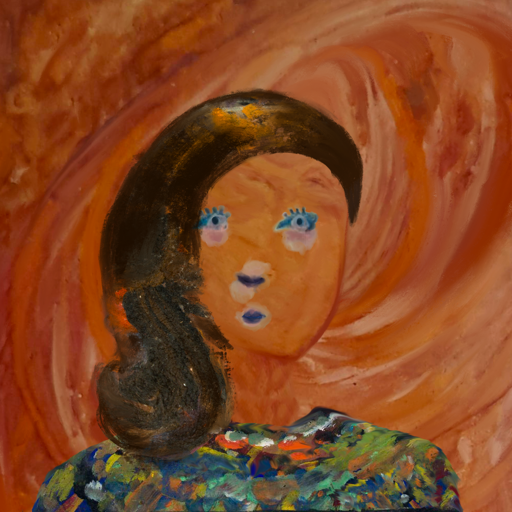
Background: Pious_Lady, Head And Neck Front: Pious_Lady, Face Front: Hill_Girl, Bust: An_Impression, Hair Front: Gypsy_Queen, Head Accessory: Blank, Second Necklace: Blank, Necklace: Blank, Baby: Blank